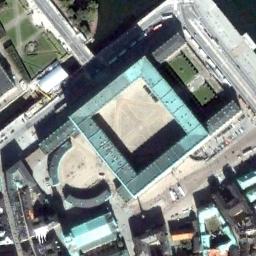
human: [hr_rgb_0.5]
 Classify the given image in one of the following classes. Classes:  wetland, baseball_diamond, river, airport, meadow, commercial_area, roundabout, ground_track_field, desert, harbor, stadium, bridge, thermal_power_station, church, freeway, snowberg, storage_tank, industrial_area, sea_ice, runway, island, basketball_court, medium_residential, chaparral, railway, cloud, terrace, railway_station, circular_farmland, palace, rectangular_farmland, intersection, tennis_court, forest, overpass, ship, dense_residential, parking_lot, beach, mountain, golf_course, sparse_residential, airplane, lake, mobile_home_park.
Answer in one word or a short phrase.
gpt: palace